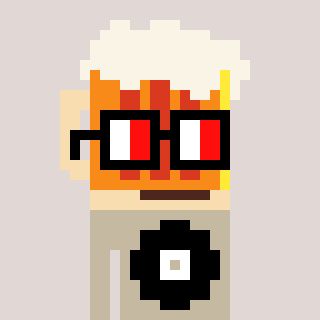
a pixel art character with square glasses with black frames and red eyes, a beer-shaped head and a bege-colored body on a warm background